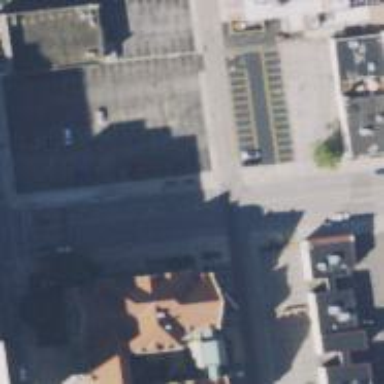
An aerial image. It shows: Asphalt service alley with sidewalk on the left side.